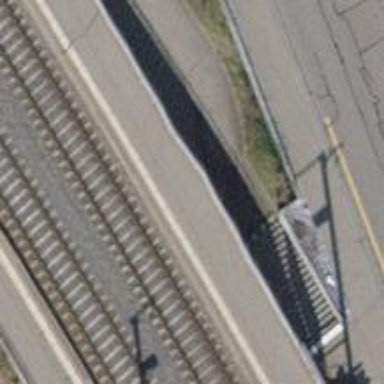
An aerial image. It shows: Asphalt path that goes through tunnel.